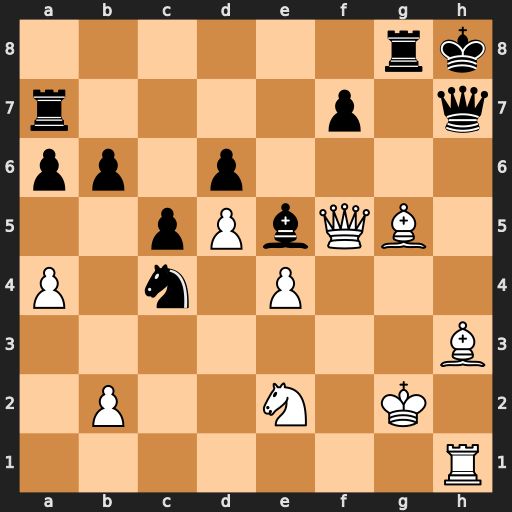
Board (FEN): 6rk/r4p1q/pp1p4/2pPbQB1/P1n1P3/7B/1P2N1K1/7R
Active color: w
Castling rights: -
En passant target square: -
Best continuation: Bg4 Qxh1+ Kxh1 Rxg5 Qxg5